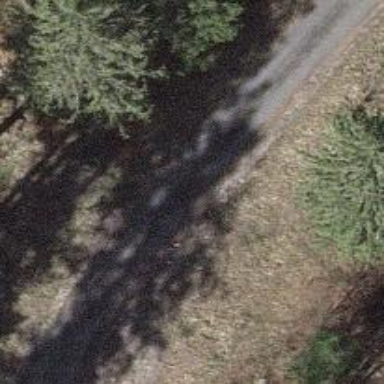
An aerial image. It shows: Service road with grade1 tracktype.